Question: I have an existing java client on top of which IOS, andriod developers prepared a simple http request based applications. And am trying to achieve same in HTML5 app.
And the difficulty right now am facing is sending an custom header within the AJAX request like authorization with encrypted login details.
I tried to achieve same on various REST clients and able to send "AUTHORIZATION : BASIC XXXXXX=" in request header. And getting proper json response"

But if i try same using ajax call am not able to send similar request header. Request sending as OPTIONS instead of GET and the authorization tag is not going properly as a header instead it's going as "Access-Control-Request-Headers:authorization".
and here is the snippets i have tried.
'''
<script>
//$.ajaxSetup({ headers: { 'Authorization': 'Basic XXXXXXX='} })
// get form data for POSTING
var vFD = new FormData(document.getElementById('upload_form'));
var oXHR = new XMLHttpRequest();
oXHR.open('POST', "https://123.123.123.123:229/");
//oXHR.send(vFD);
var body = 'Basic XXXXXXX=';
var mUrl = "https://123.123.123.123:229/?json";
var client = new XMLHttpRequest();
client.open('GET', mUrl, true);
client.withCredentials = true;
client.crossDomain = true,
client.setRequestHeader('Authorization', 'Basic XXXXXXX=');
client.send(body);
simpleHttpRequest();
function simpleHttpRequest() {
alert("calling ");
var headers = {
"Authorization": "Basic XXXXXXX="
};
$.ajaxSetup({ "headers": headers });
$.ajaxSetup({ 'cache': false });
$.ajax({
type: "GET",
withCredentials: true,
// data: {
// address: 'http://www.google.com'
// },
crossDomain: true,
Headers: { "Authorization": "Basic XXXXXXX=" },
dataType: "jsonp",
url: mUrl,
cache: false
});
}
xhrToSend();
function xhrToSend() {
// Attempt to creat the XHR2 object
var xhr;
try {
xhr = new XMLHttpRequest();
} catch (e) {
try {
xhr = new XDomainRequest();
} catch (e) {
try {
xhr = new ActiveXObject('Msxml2.XMLHTTP');
} catch (e) {
try {
xhr = new ActiveXObject('Microsoft.XMLHTTP');
} catch (e) {
statusField('
Your browser is not' +
' compatible with XHR2');
}
}
}
}
xhr.withCredentials = true;
xhr.open('GET', mUrl, true);
xhr.setRequestHeader("Authorization", "numberOfBLObsSent");
xhr.send();
};
</script>
'''
And all the different ways getting failed. Please help me.
Thanks in advance.
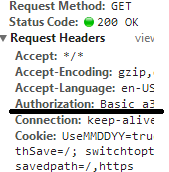
Answer: The issue is related to the cross-domain nature of the request. When you make a cross-domain request which contains custom headers, the request is first "preflighted" to the server via the OPTIONS method, and the server must respond with a header 'Access-Control-Allow-Headers: your-custom-header'. Once this is received, the ajax client will then (automatically) issue the actual request.
<URL>